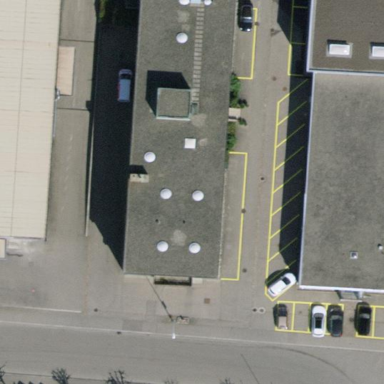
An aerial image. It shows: Commercial building.